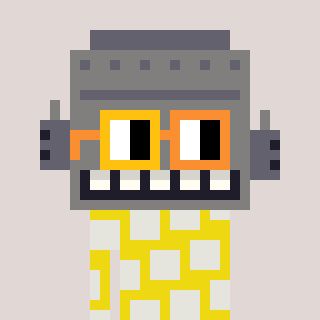
a pixel art character with square yellow and orange glasses, a robot-shaped head and a yellow-colored body on a warm background